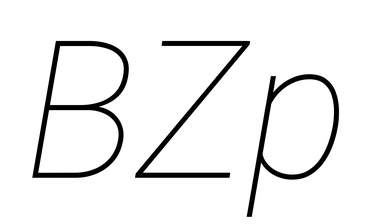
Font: Roboto-Italic_Thin_Italic